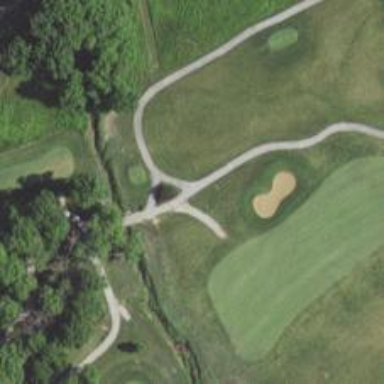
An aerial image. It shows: Path for both road and golf.